【题型】填空题　【知识点】立体几何　【难度】medium
如图，对于一个给定的四面体 \(A_1A_2A_3A_4\)，存在四个依次排列且互相平行的平面 \(\alpha_1\)、\(\alpha_2\)、\(\alpha_3\)、\(\alpha_4\)，使得 \(A_i \in \alpha_i (i=1,2,3,4)\)，且其中每相邻的两个平面间的距离都相等。记四面体 \(A_1A_2A_3A_4\) 夹在平面 \(\alpha_i\) 与 \(\alpha_{i+1}\) 之间的体积为 \(V_i (i=1,2,3)\)，则 \(\frac{V_1+V_3}{V_2} = \underline{\quad\quad}\)。

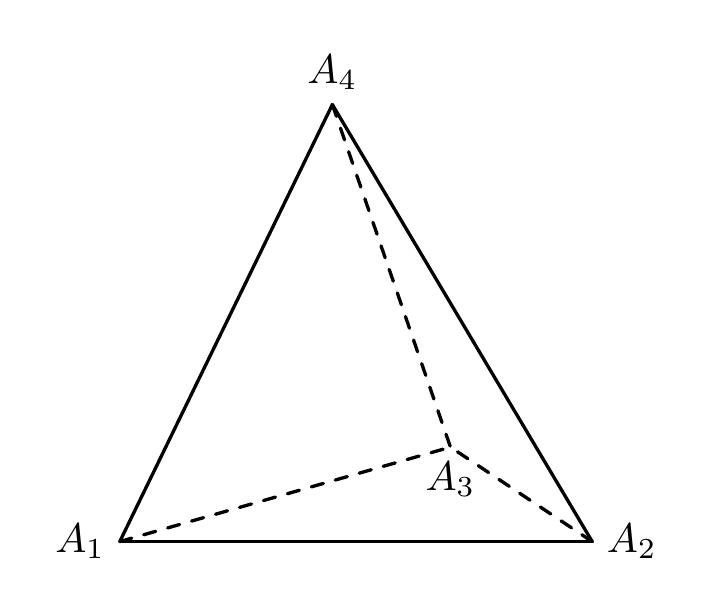
【解答】
\textbf{【答案】} \(\frac{1}{2}\) / 0.5

\vspace{0.5em}

\textbf{【分析】} 先作出辅助线，得到面面平行，故平面 \(A_2EG\) 即为平面 \(\alpha_2\)，平面 \(A_3FP\) 即为平面 \(\alpha_3\)，计算出 \(V_1 = \frac{1}{6}V\)，\(V_3 = \frac{1}{6}V\)，\(V_2 = V - V_1 - V_3 = \frac{2}{3}V\)，计算出 \(\frac{V_1+V_3}{V_2} = \frac{1}{2}\)。

\vspace{0.5em}

\textbf{【详解】} 取 \(A_1A_3\) 的中点 \(G\)，\(A_2A_4\) 的中点 \(P\)，\(A_1A_4\) 的三等分点分别为 \(E,F\)，其中 \(E\) 靠近 \(A_1\)，连接 \(A_2G, A_2E, EG\)，\(A_3P, A_3F, FP\)。

由中位线可知 \(A_2E \parallel FP, EG \parallel A_3F\)，

因为 \(A_2E \not\subset\) 平面 \(A_3FP\)，\(FP \subset\) 平面 \(A_3FP\)，故 \(A_2E \parallel\) 平面 \(A_3FP\)，

同理可证 \(EG \parallel\) 平面 \(A_3FP\)，

又 \(EG \cap A_2E = E\)，\(EG, A_2E \subset\) 平面 \(A_2EG\)，

故平面 \(A_3FP \parallel\) 平面 \(A_2EG\)，

且 \(A_1\) 到平面 \(A_2EG\) 的距离，\(A_4\) 到平面 \(A_3FP\) 的距离，平面 \(A_2EG\) 与 \(A_3FP\) 的距离，三者相等，

故平面 \(A_2EG\) 即为平面 \(\alpha_2\)，平面 \(A_3FP\) 即为平面 \(\alpha_3\)，

故 \(V_{E-A_1A_2G} = V_1\)，\(V_{F-A_3A_4P} = V_3\)，

设四面体 \(A_1A_2A_3A_4\) 的体积为 \(V\)，

由于 \(S_{\triangle A_1A_2G} = \frac{1}{2}S_{\triangle A_1A_2A_3}\)，\(A_1E = \frac{1}{3}A_1A_4\)，

故点 \(E\) 到底面 \(A_1A_2A_3\) 的距离为点 \(A_4\) 到平面 \(A_1A_2A_3\) 的距离的 \(\frac{1}{3}\)，

故 \(V_1 = \frac{1}{6}V\)，同理可得 \(V_3 = \frac{1}{6}V\)，

故 \(V_2 = V - V_1 - V_3 = \frac{2}{3}V\)，

所以
\[
\frac{V_1+V_3}{V_2} = \frac{\frac{1}{6}V + \frac{1}{6}V}{\frac{2}{3}V} = \frac{\frac{1}{3}V}{\frac{2}{3}V} = \frac{1}{2}.
\]

故答案为：\(\frac{1}{2}\)。
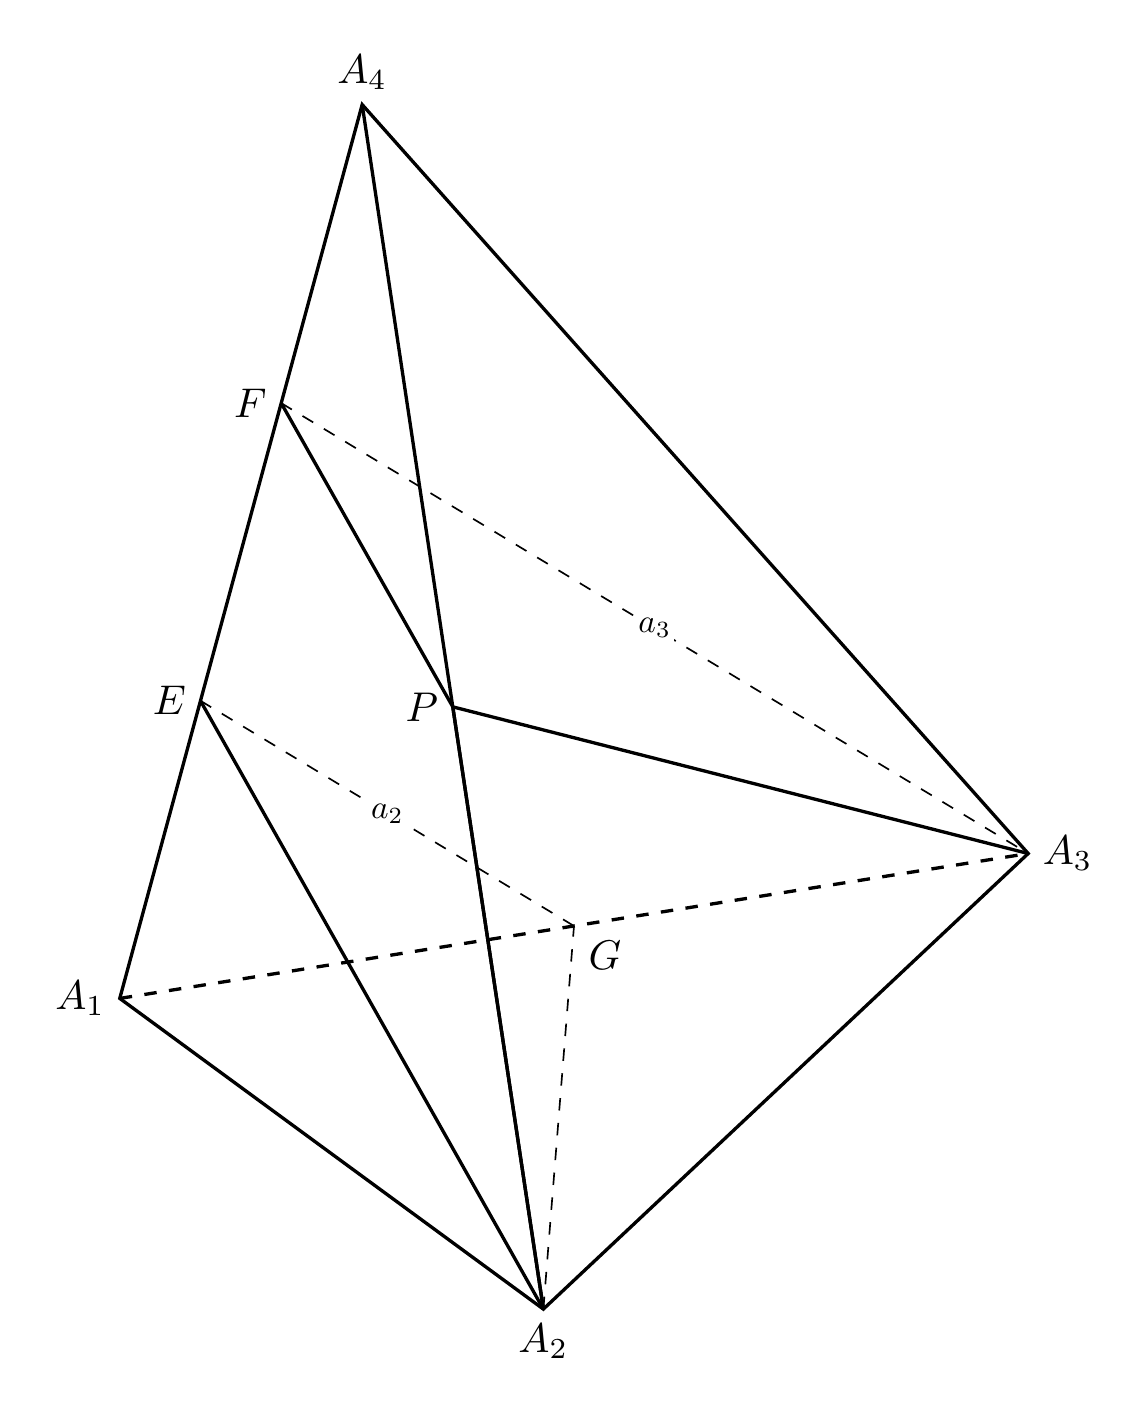